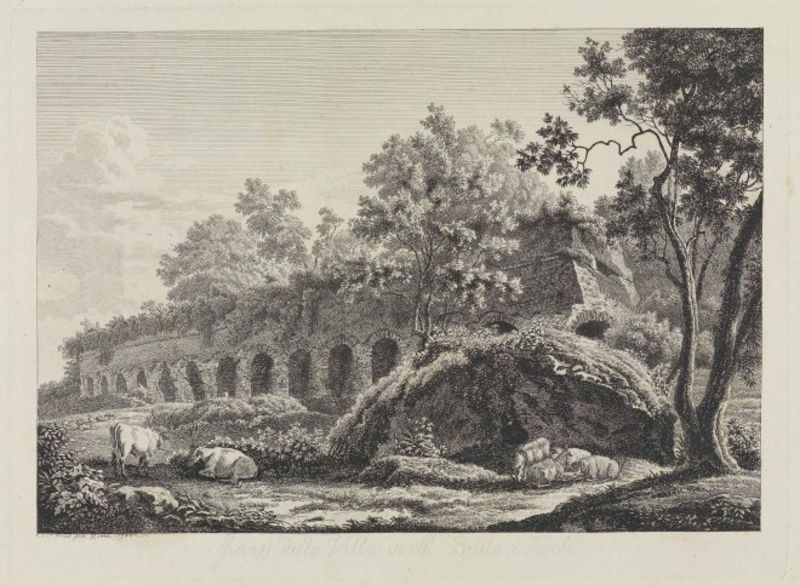
Titel: Tivoli: die Überreste der Villa des M. Brutus
Künstler: Albert Christoph Dies
Standort: Karlsruhe
Institution: Staatliche Kunsthalle Karlsruhe
Schlagwörter: baum, blätter, feder, felsen, gemälde, himmel, schatten, weiß, wolken, bäume, fluss, landschaft, äste, blume, fenster, frankreich, grau, licht, schwarz, skizze, zeichnung, anlage, blüten, gebäude, gras, hund, tier, tiere, weg, wiese, wolke, alt, wand, architektur, stein, steine, feld, horizont, hügel, kühe, natur, stamm, strauch, vieh, weide, brücke, busch, büsche, gebüsch, boden, pflanzen, höhle, wald, liegen, bogen, italien, perspektive, studie, fels, verlassen, mauer, ziegel, farbe, grafik, graphik, herde, kuh, rind, schweine, vegetation, idylle, pause, rast, signiert, rundbogen, bögen, eingang, kolonnade, ruine, gewölbe, rinder, schaf, schwein, antike, torbogen, festung, mauerwerk, druck, druckgraphik, schwarzweiss, schraffur, radierung, stich, seite, reihe, ruinen, arkaden, rom, gemäuer, küche, bewachsen, blickrichtung, hirsch, hirsche, untersicht, mauern, fluchtpunkt, antik, rundbögen, wildnis, tempel, aquädukt, geweih, kupferstich, schafe, ochse, hirte, druch, verfallen, römisch, aquadukt, äquadukt, kalb, ziegen, bauwerk, aquedukt, rural, verwildert, bogenhalle, depp, erdwall, künstlerreise, überwachsen, ser, s, x, a, e, 1700, qw, zeichnung+, 1660, lazio, roos, blulme, monochron, landshcfat, blätter gras